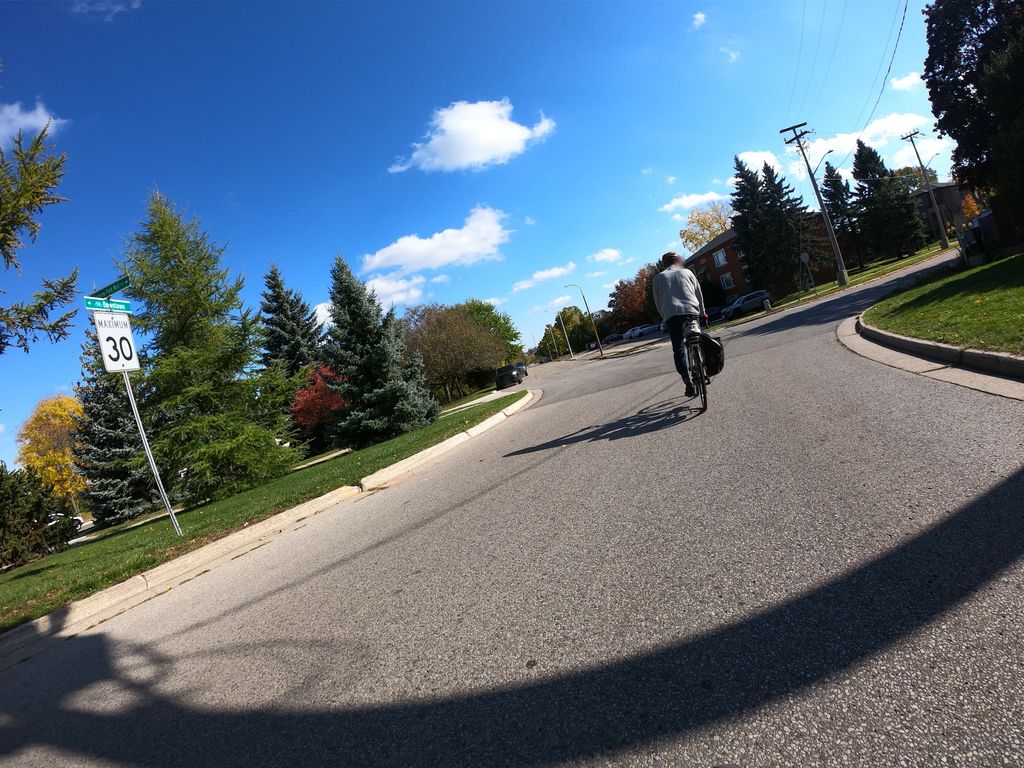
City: kitchener-waterloo